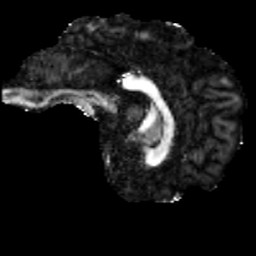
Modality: FA
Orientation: sagittal
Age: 25
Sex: male
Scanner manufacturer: siemens
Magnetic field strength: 3 T
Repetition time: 3.5 s
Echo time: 0.086 s